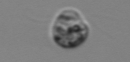
Label: Amoeba